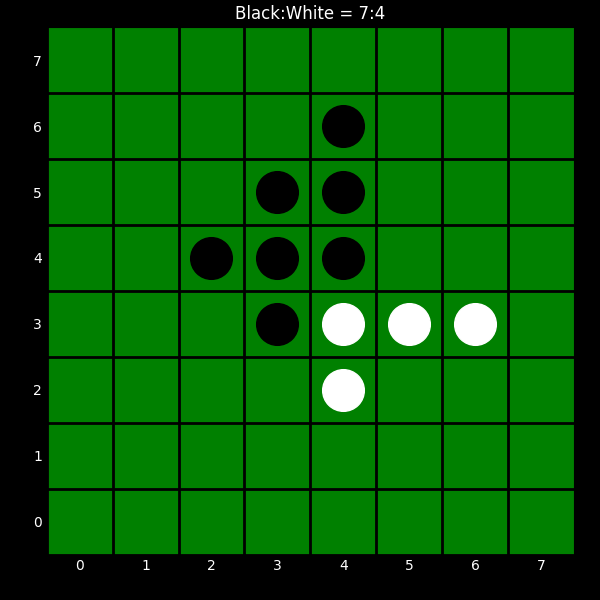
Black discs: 7
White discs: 4